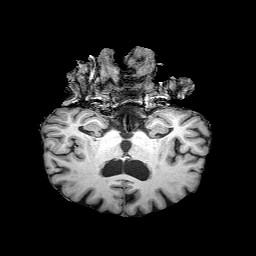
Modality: T1w
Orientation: sagittal
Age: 74
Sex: male
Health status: healthy